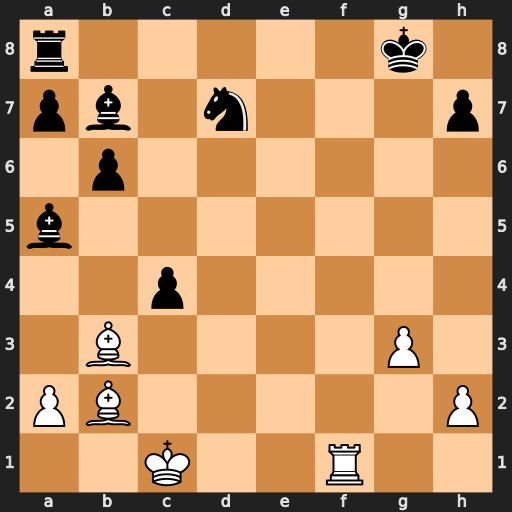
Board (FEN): r5k1/pb1n3p/1p6/b7/2p5/1B4P1/PB5P/2K2R2
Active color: w
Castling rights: -
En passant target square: -
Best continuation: Bxc4+ Bd5 Bxd5#